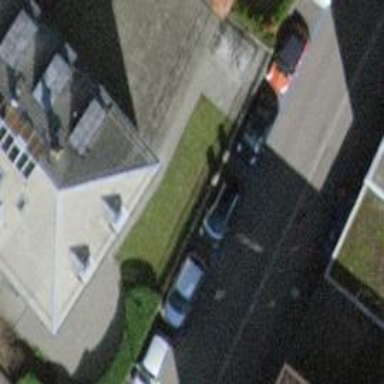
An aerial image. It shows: Parking lane.